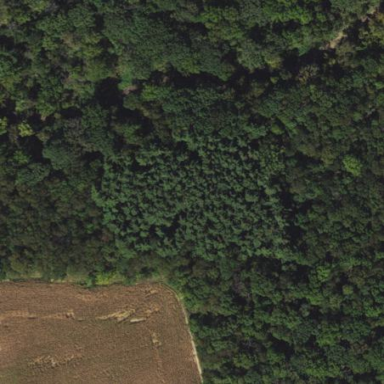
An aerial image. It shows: Evergreen needle-leaved woodland.